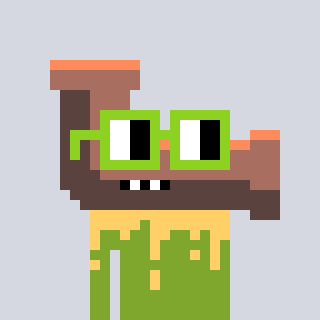
a pixel art character with square light green glasses, a pipe-shaped head and a slimegreen-colored body on a cool background